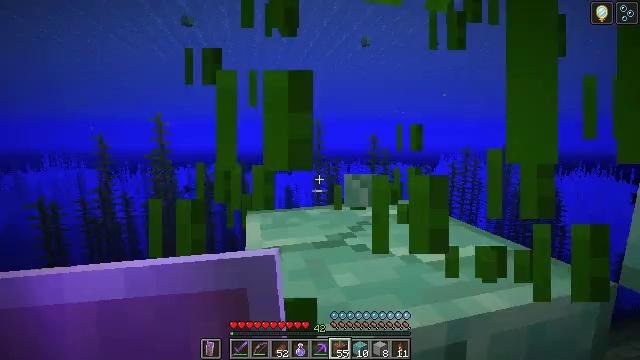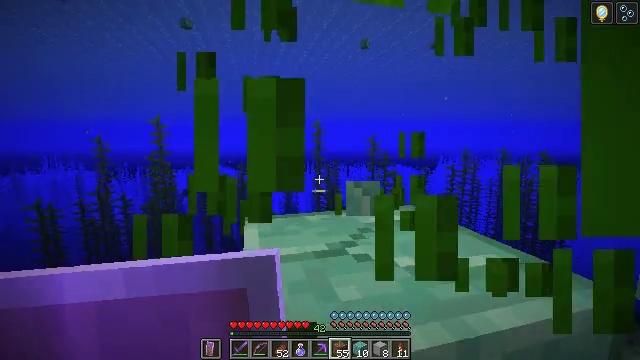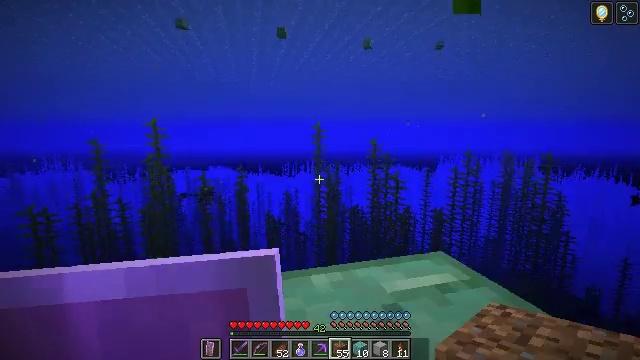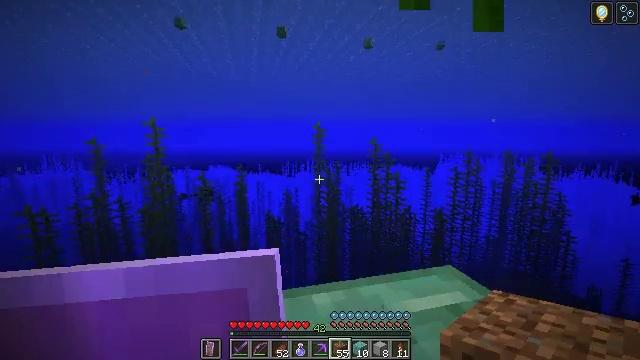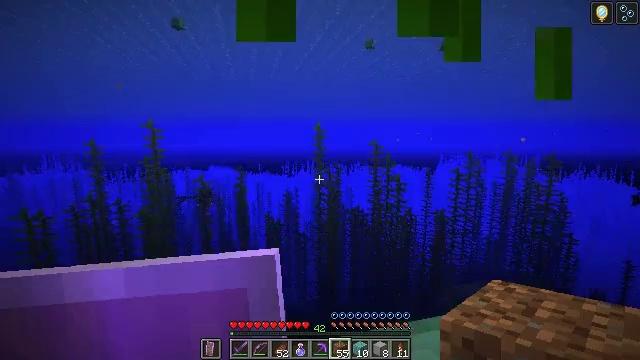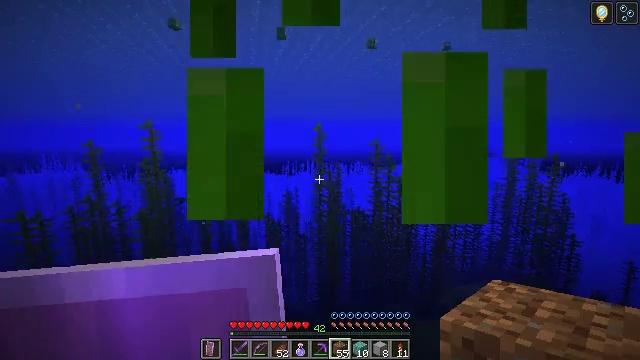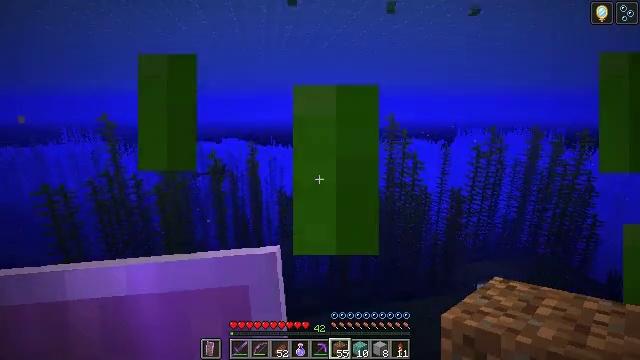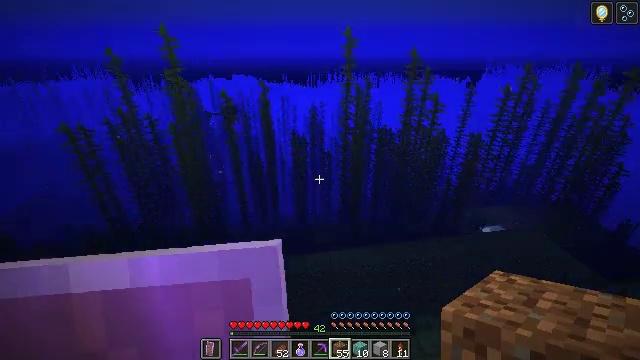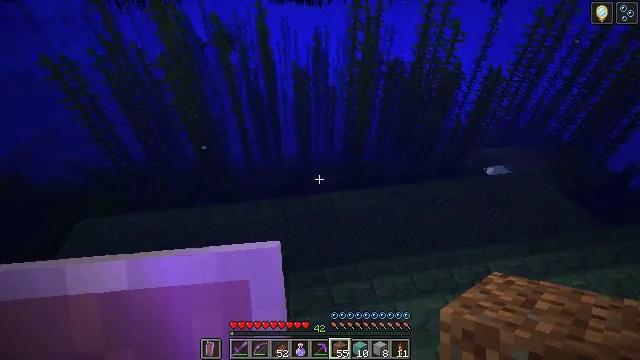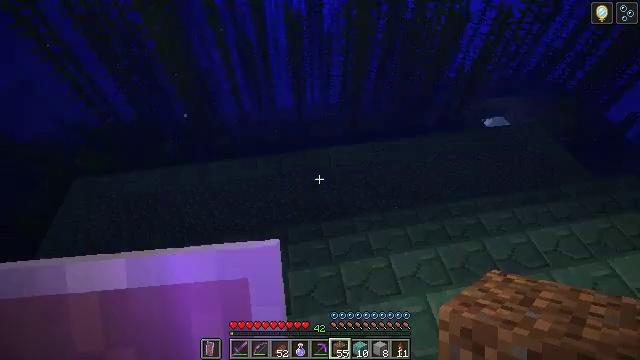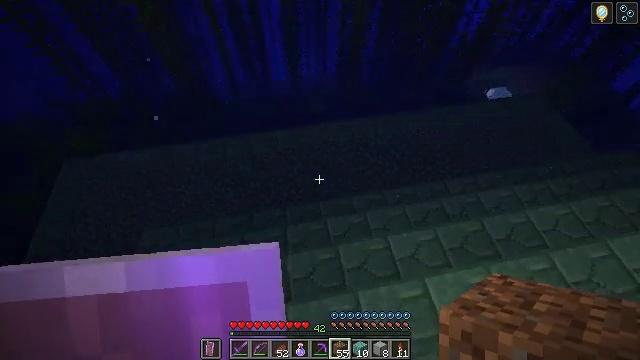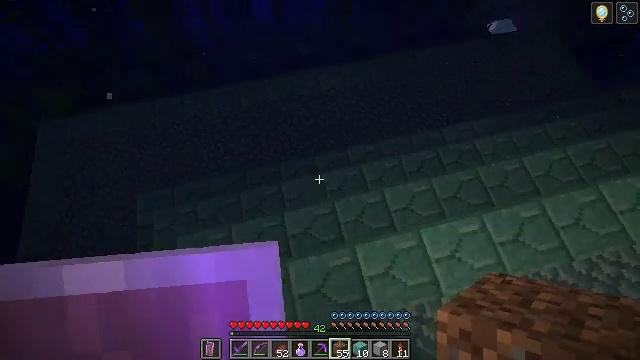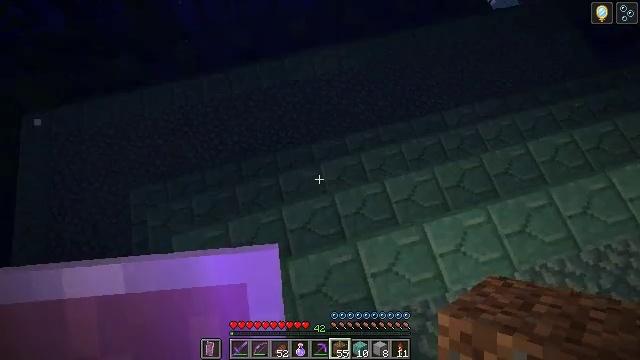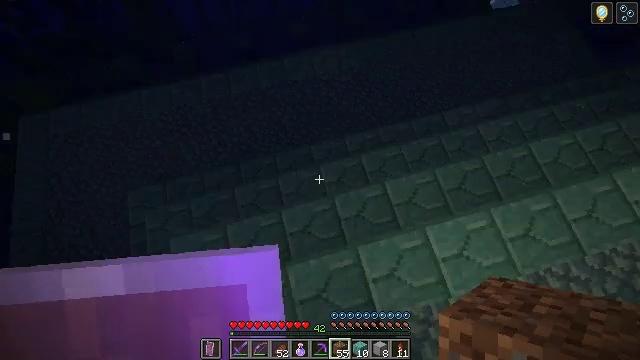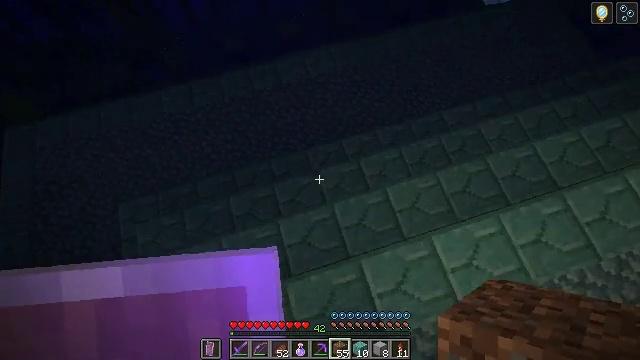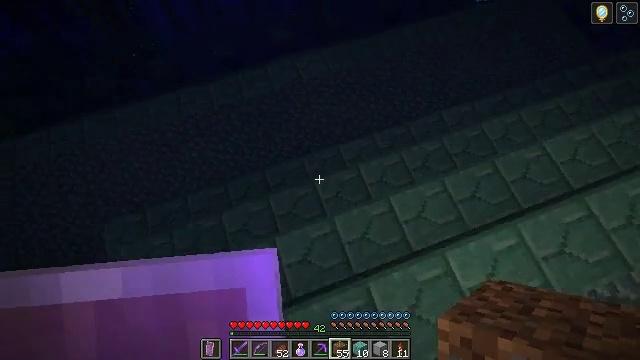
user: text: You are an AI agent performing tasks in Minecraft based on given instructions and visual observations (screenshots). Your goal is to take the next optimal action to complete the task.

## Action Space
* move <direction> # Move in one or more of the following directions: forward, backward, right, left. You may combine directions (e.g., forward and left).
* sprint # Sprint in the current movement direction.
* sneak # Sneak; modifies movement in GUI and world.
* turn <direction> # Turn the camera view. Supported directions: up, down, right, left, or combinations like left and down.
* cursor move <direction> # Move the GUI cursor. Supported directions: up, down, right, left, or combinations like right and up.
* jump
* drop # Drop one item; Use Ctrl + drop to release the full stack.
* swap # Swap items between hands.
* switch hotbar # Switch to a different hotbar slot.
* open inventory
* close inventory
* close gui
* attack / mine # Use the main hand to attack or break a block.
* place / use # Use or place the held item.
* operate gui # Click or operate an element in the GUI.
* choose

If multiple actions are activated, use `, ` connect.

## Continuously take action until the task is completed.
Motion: motion action
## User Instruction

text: Gather prismarine bricks with a pickaxe.
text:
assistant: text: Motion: move forward, sprint, jump
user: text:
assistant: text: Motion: move forward, sprint, jump
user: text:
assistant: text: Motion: move forward, sprint, jump
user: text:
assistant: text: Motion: move forward, sprint, jump
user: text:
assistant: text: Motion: move forward, sprint, jump
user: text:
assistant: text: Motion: move forward, sprint, turn left and down, jump
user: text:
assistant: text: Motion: move forward, sprint, turn left and down, jump
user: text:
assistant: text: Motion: move forward, sprint, turn down, jump
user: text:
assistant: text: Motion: move forward, sprint, turn right and down, jump
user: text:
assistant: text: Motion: move forward, sprint, turn down, jump
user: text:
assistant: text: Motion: move forward, sprint, turn right and down, jump
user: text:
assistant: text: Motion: move forward, sprint, turn right and down
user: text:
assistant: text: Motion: move forward, sprint
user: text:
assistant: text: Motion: move forward, turn right
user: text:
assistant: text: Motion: turn right
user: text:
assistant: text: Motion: turn right
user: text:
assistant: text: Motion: no_op
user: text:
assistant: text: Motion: no_op
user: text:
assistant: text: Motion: no_op
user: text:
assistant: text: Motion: turn right and up
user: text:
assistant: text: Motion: turn right and up
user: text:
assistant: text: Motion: turn right and up
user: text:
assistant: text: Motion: turn right and up
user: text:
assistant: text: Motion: turn right and up
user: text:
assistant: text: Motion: move forward, turn right and up
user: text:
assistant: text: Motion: move forward, turn up
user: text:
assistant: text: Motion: move forward, jump
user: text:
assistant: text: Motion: move forward, jump
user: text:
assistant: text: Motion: move forward, jump
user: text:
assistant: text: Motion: move forward, turn left and down, jump